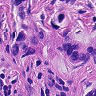
Metastatic tissue present: yes